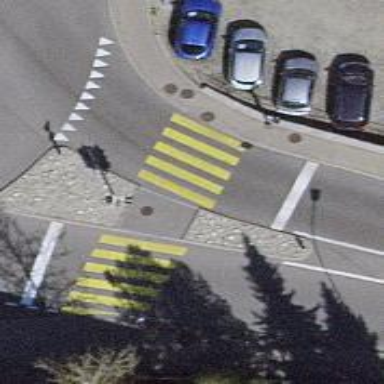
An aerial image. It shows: Marked road crossing.